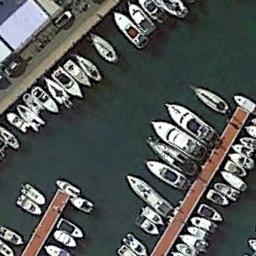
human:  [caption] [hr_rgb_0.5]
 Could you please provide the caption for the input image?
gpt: Many ships are in the harbor .

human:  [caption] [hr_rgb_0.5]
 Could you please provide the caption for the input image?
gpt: There are some boats moored on the sea side of the harbor, Leaving empty spaces, And there are many buildings on the harbor .

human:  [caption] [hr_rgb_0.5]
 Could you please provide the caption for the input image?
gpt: The harbor has lots of neatly docked boats and the color of the waters is green .

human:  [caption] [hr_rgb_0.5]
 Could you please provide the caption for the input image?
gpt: There are many ships at the harbor .

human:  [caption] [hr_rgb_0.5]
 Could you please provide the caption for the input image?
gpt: Only a few boats stopped in the upper left corner of the harbor .